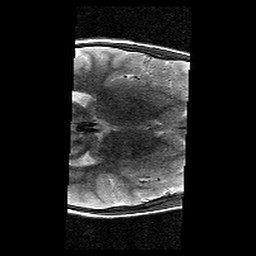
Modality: T2w
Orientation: axial
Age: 11
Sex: female
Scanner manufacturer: siemens
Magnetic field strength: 3 T
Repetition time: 9.23 s
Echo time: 0.067 s